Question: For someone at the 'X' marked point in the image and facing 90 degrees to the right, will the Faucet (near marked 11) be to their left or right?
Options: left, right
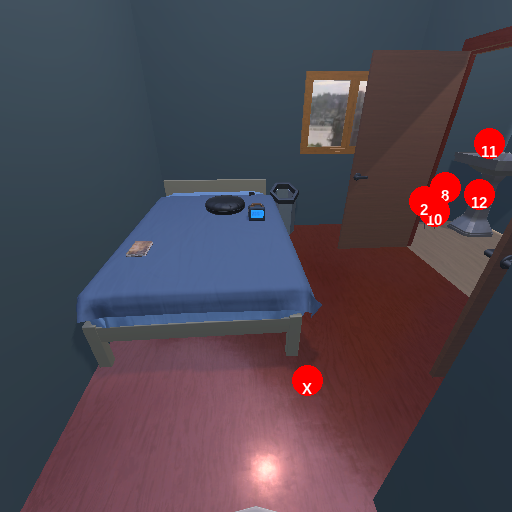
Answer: left